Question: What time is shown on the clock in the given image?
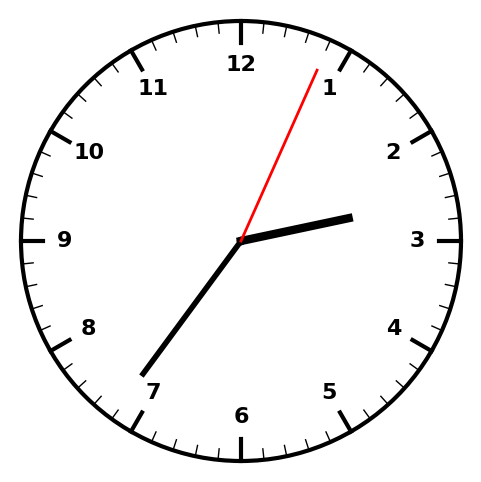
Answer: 02:36:04